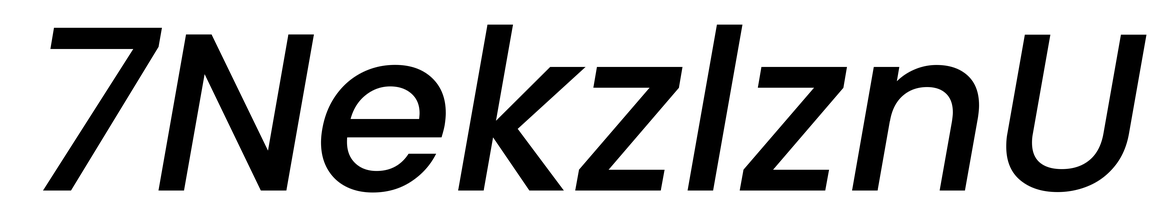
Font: Poppins-MediumItalic